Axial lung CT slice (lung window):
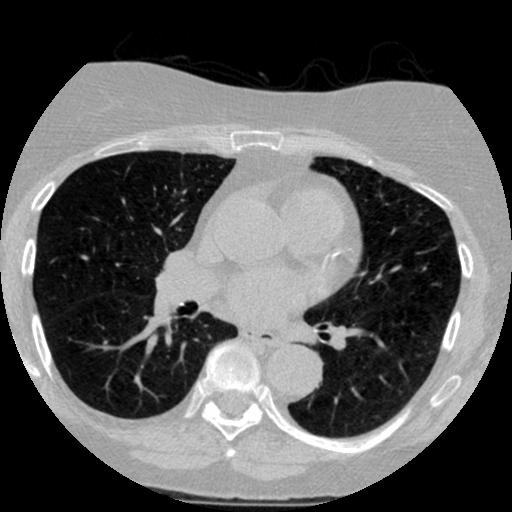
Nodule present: no